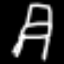
Label: chair